Field crop: maize
Growth stage: 2
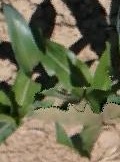
Species: maize